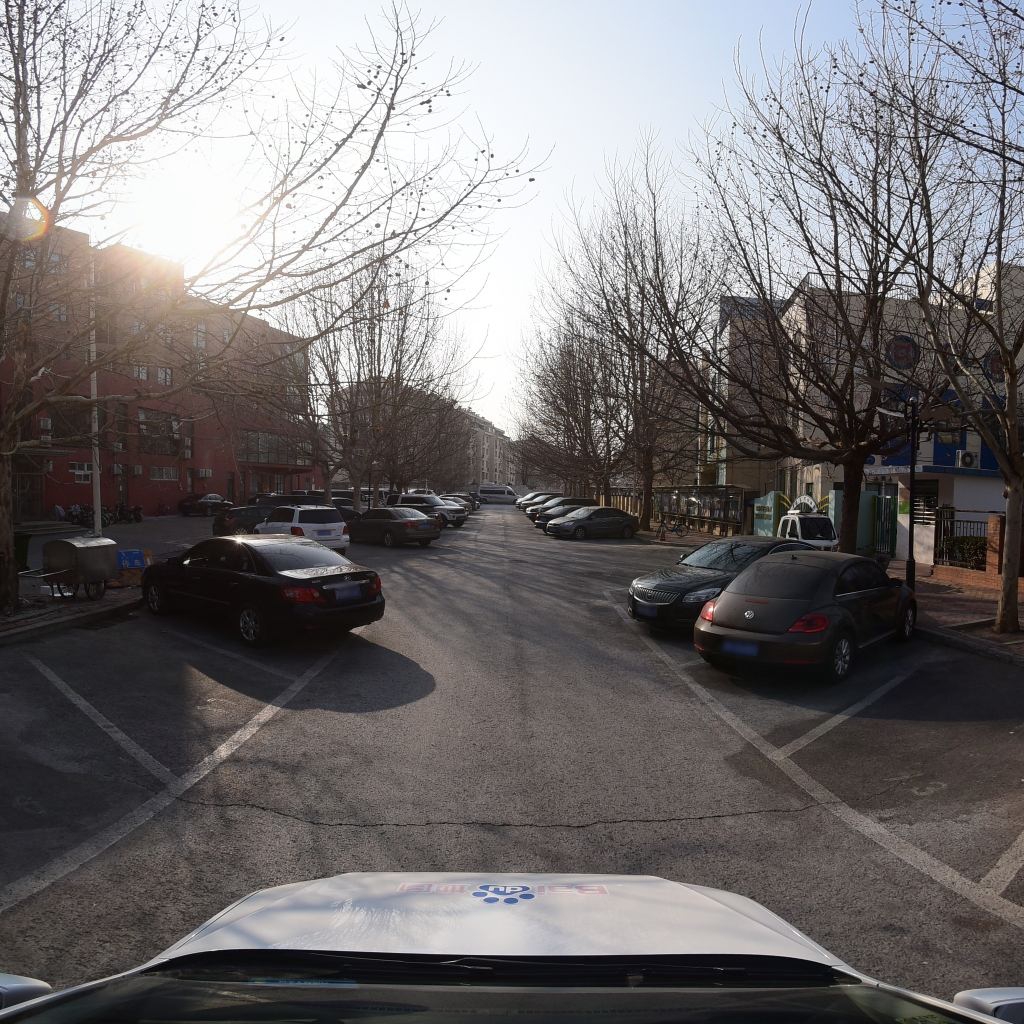
Region: Fengtai
Road damage annotations: transverse crack